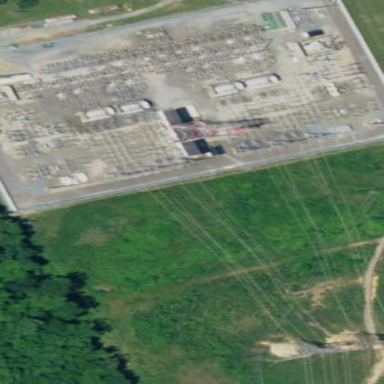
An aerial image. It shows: Distribution level power substation.